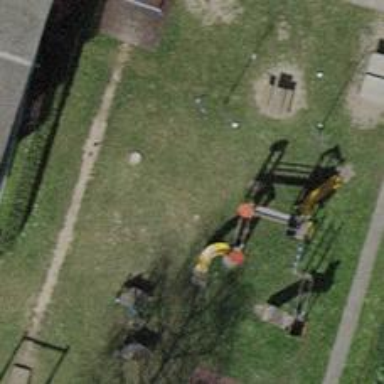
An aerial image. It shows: Playground with slide on leisure land.